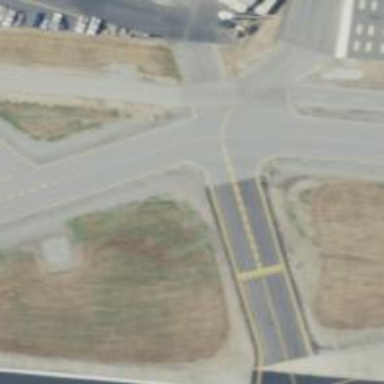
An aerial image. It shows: Image of taxiway at airport.